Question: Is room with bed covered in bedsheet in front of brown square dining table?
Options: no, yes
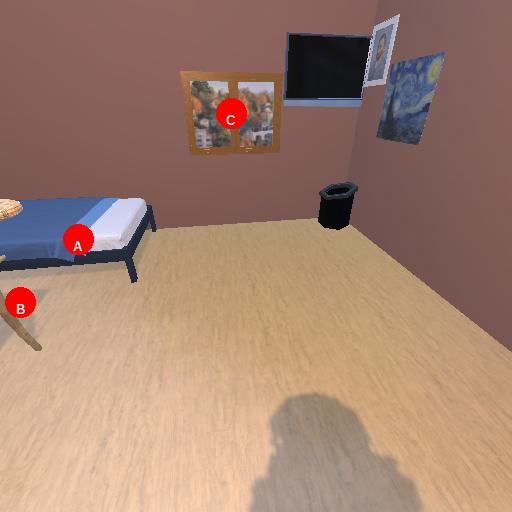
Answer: no